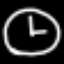
Label: clock